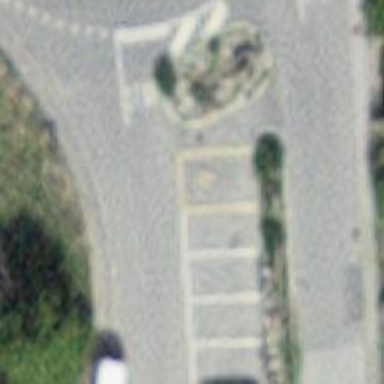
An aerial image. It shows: Unmarked crossing on footway.